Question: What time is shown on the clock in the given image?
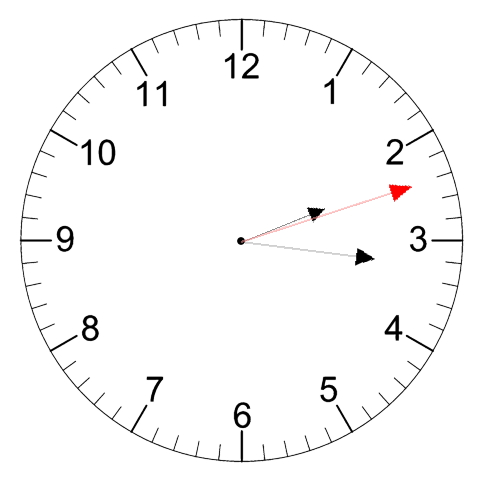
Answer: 02:16:12